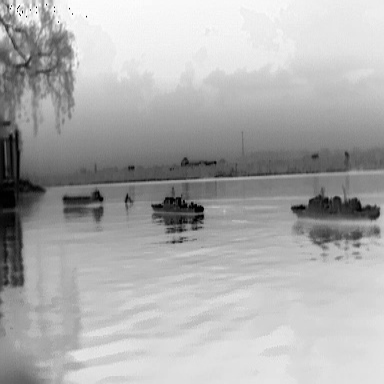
There are two warships in the infrared image.